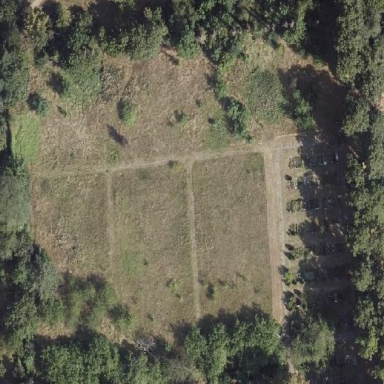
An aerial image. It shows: Cemetery.